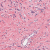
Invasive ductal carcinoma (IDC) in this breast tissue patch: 1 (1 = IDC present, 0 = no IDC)